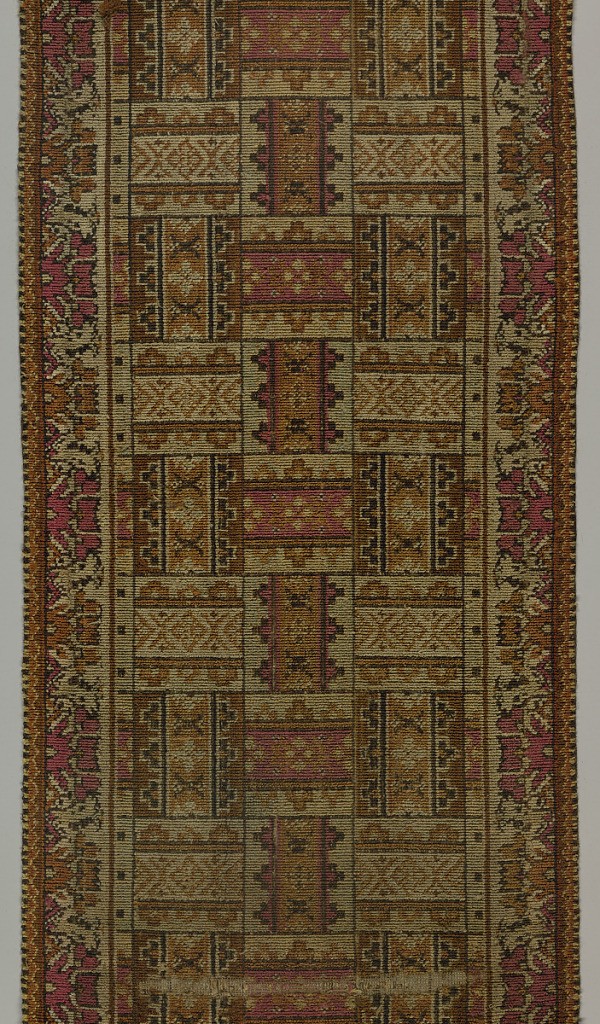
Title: Carpet fragment
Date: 1865–89
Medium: wool, bast fiber Technique: supplementary warp uncut pile loops in a plain weave foundation
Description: Continuous bands containing geometric-patterned squares and rectangles with Turkish-like borders on each side. Colors are: crimson, dull orange, ivory, dark brown, faded yellow, shades of gray and other faded colors.